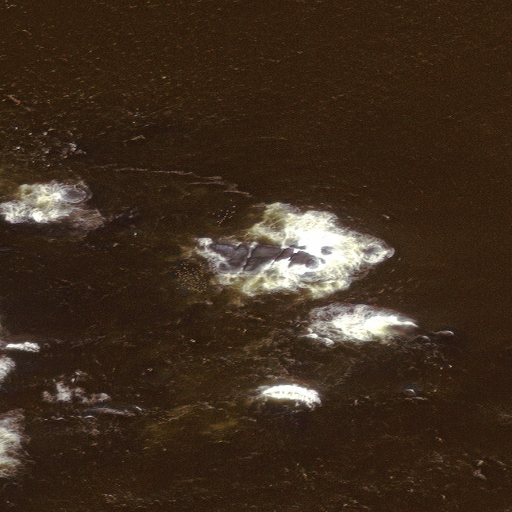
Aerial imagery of island in Alaska named Black Rock containing only unknown